Milling tool wear sample.
Tool blade image: 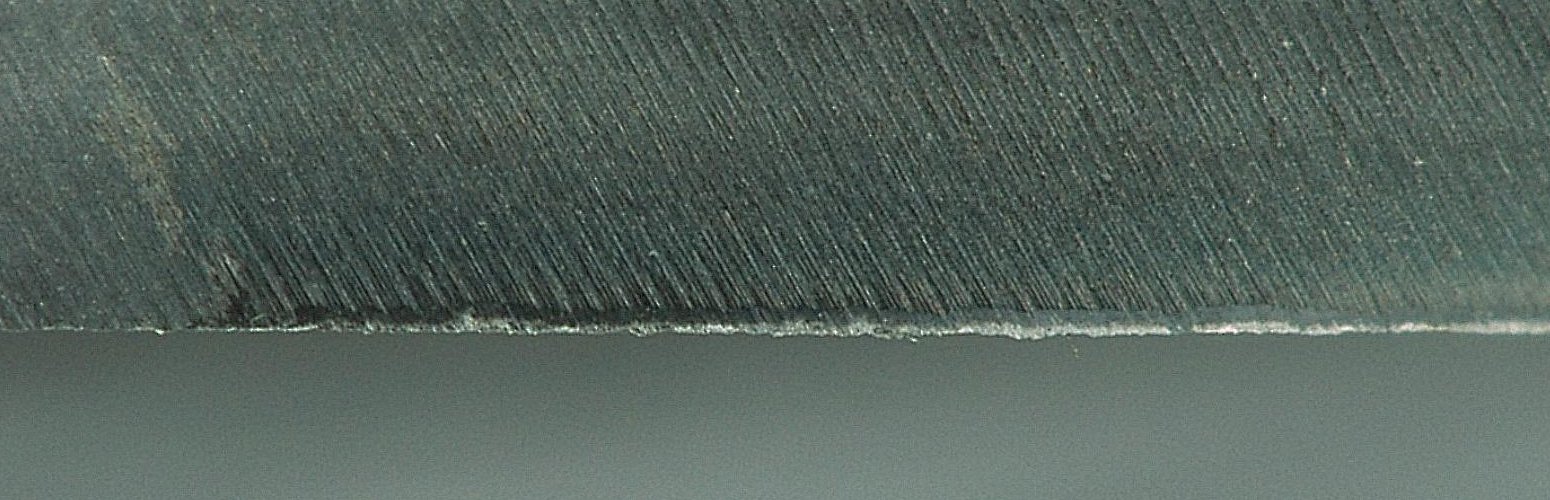
Chip image: 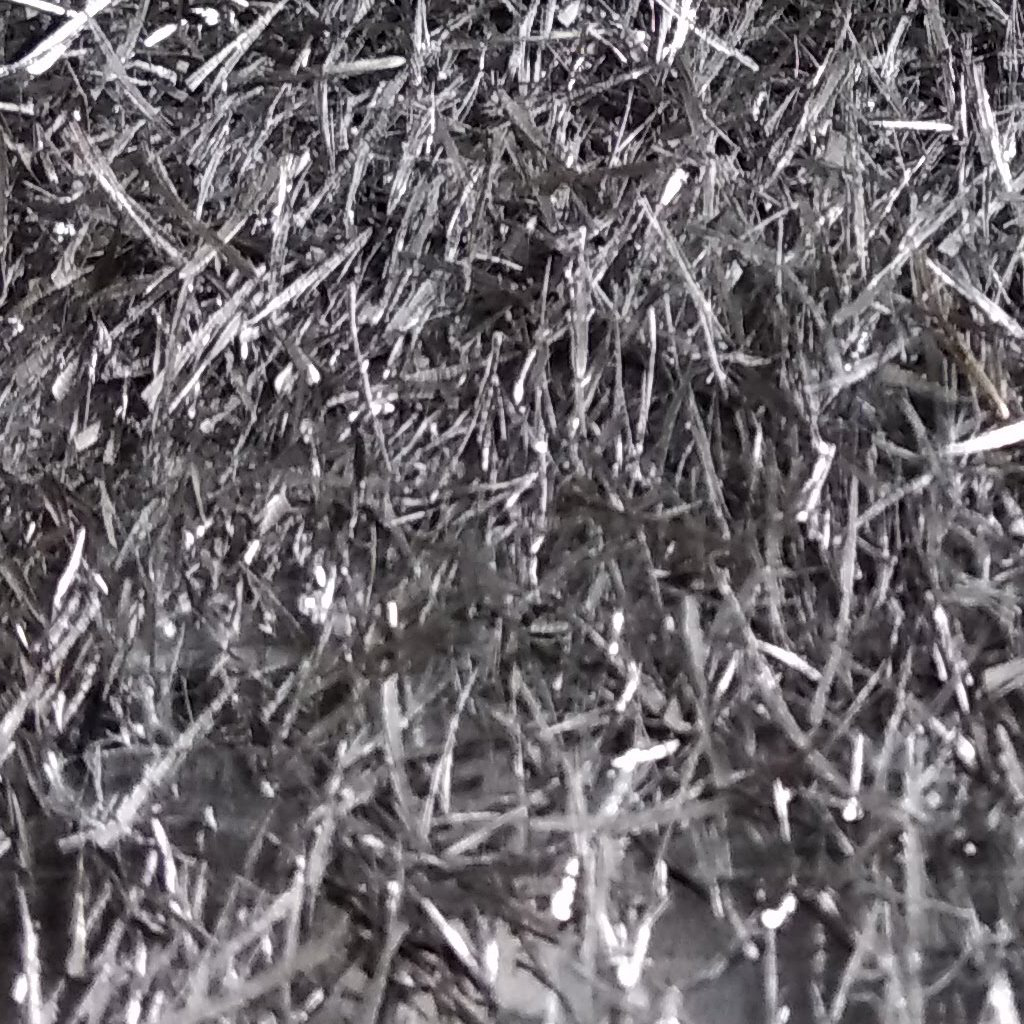
Workpiece image: 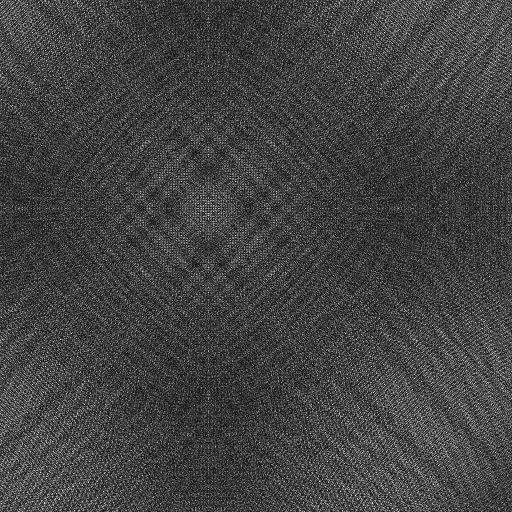
Tool wear state: sharp
Gaps: 0
Flank wear: 37.74
Overhang: 15.54
Force-signal Mel-spectrograms (X, Y, Z axes): 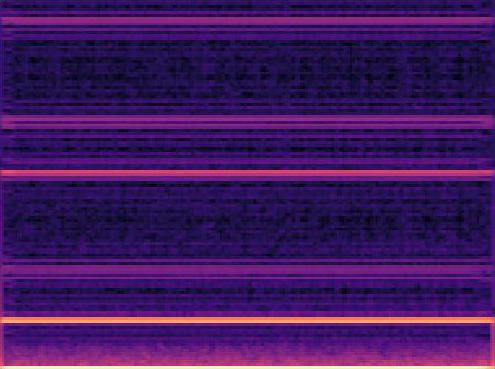 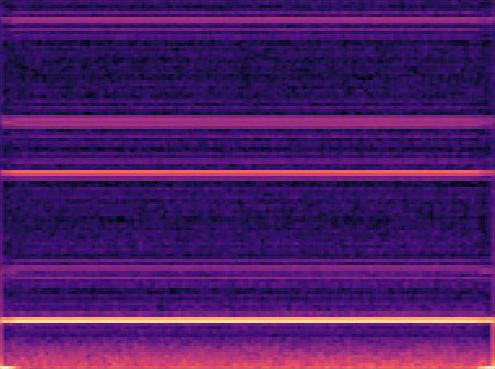 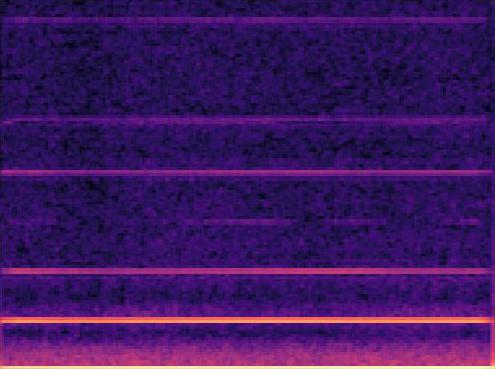
Force-signal scalograms (X, Y, Z axes): 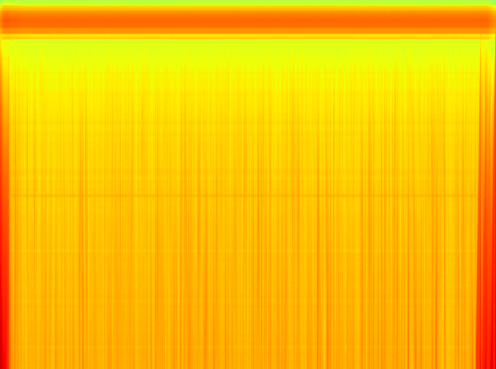 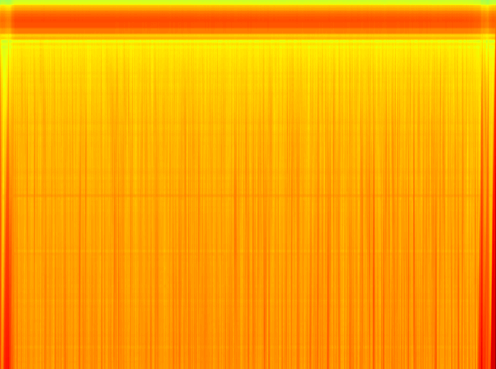 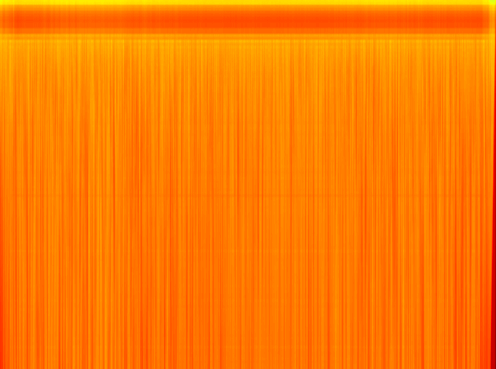
Force phase: initial_break_in_wear